Question: I'm trying to fit at the same time, a gaussian and an exponential on a histogram on the same plot, but when I try to get the mean of the exponential fit, I get something wrong like mean value : '-9.8636992990798974e-07', (I expect to obtain something like '70', not '-9.8e-07').
With the gaussian fit, I have no problem of value.
Here's a print of my plot :

I don't know what I'm doing wrong in my code for obtaining the mean of my exponential fit:
'''
plt.figure(1)
plt.subplot(221)
cycle = map(float,cycle)
cycle = np.array(cycle)
list_cycle1 = cycle[cycle < 1000 ]
list_cycle2 = cycle[cycle >= 1000]
plt.hist(list_cycle1, bins=10, normed=True)
xt1 = plt.xticks()[0]
xmin1, xmax1= min(xt1), max(xt1)
lnspc1 = np.linspace(xmin1, xmax1, len(list_cycle1))
m1, s1 = stats.expon.fit(list_cycle1, moments='mv')
pdf_e = stats.expon.pdf(lnspc1, m1, s1)
plt.plot(lnspc1, pdf_e, label='expon pdf')
list_mean_1.append(m1)
list_se_1.append(s1)
plt.hist(list_cycle2, bins=10, normed=True)
xt2 = plt.xticks()[0]
xmin2, xmax2= min(xt2), max(xt2)
lnspc2 = np.linspace(xmin2, xmax2, len(list_cycle2))
m2, s2 = stats.norm.fit(list_cycle2)
pdf_g = stats.norm.pdf(lnspc2, m2, s2)
plt.plot(lnspc2, pdf_g, label="Norm")
list_mean_2.append(m2)
list_se_2.append(s2)
'''
I could add an example of 'list_cycle1' and 'list_cycle2' if you want.
PS: I read <URL> and I don't understand where I fail in my code to obtain the mean of my exponential fit.
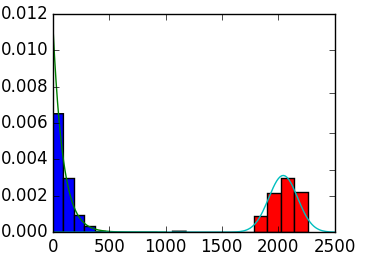
Answer: stats.expon.fit returns the tuple (loc, scale). According to the doc,
scale = 1 / lambda
which is also the mean of the exponential distribution. Therefore, it is the second parameter that you want.
If you want to force the location to be 0, you can pass in the floc parameter to fit.